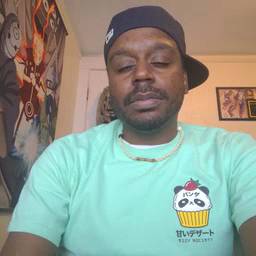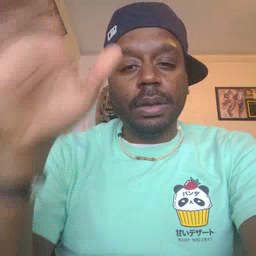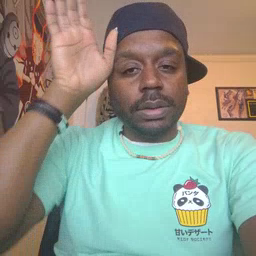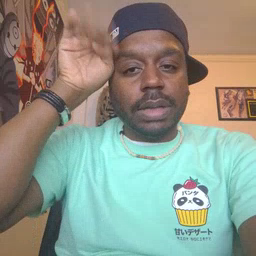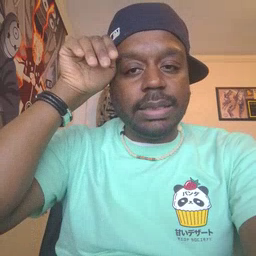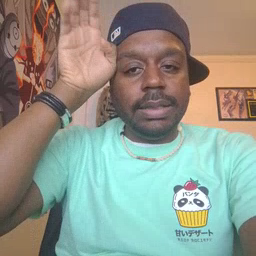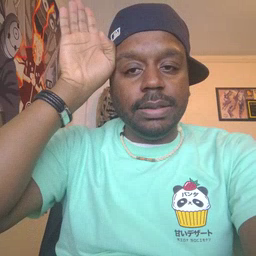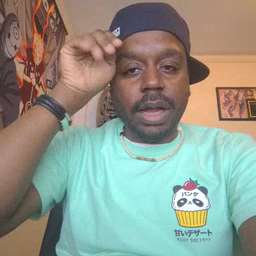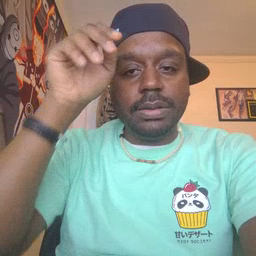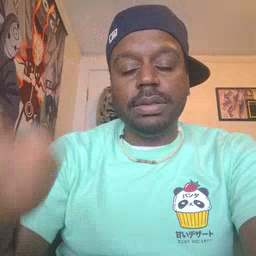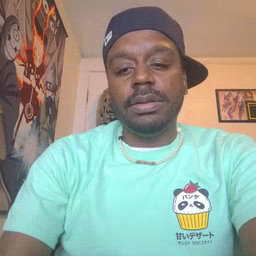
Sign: donkey